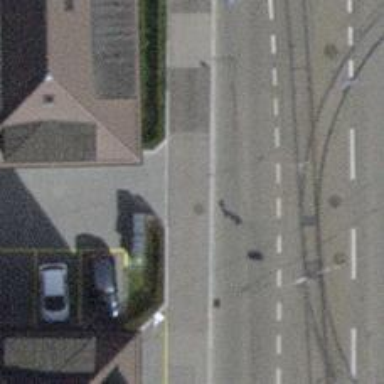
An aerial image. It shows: Unmarked crossing with traffic calming table on the road.